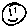
Label: smiley face